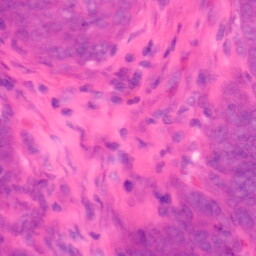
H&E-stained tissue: Colon